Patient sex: F
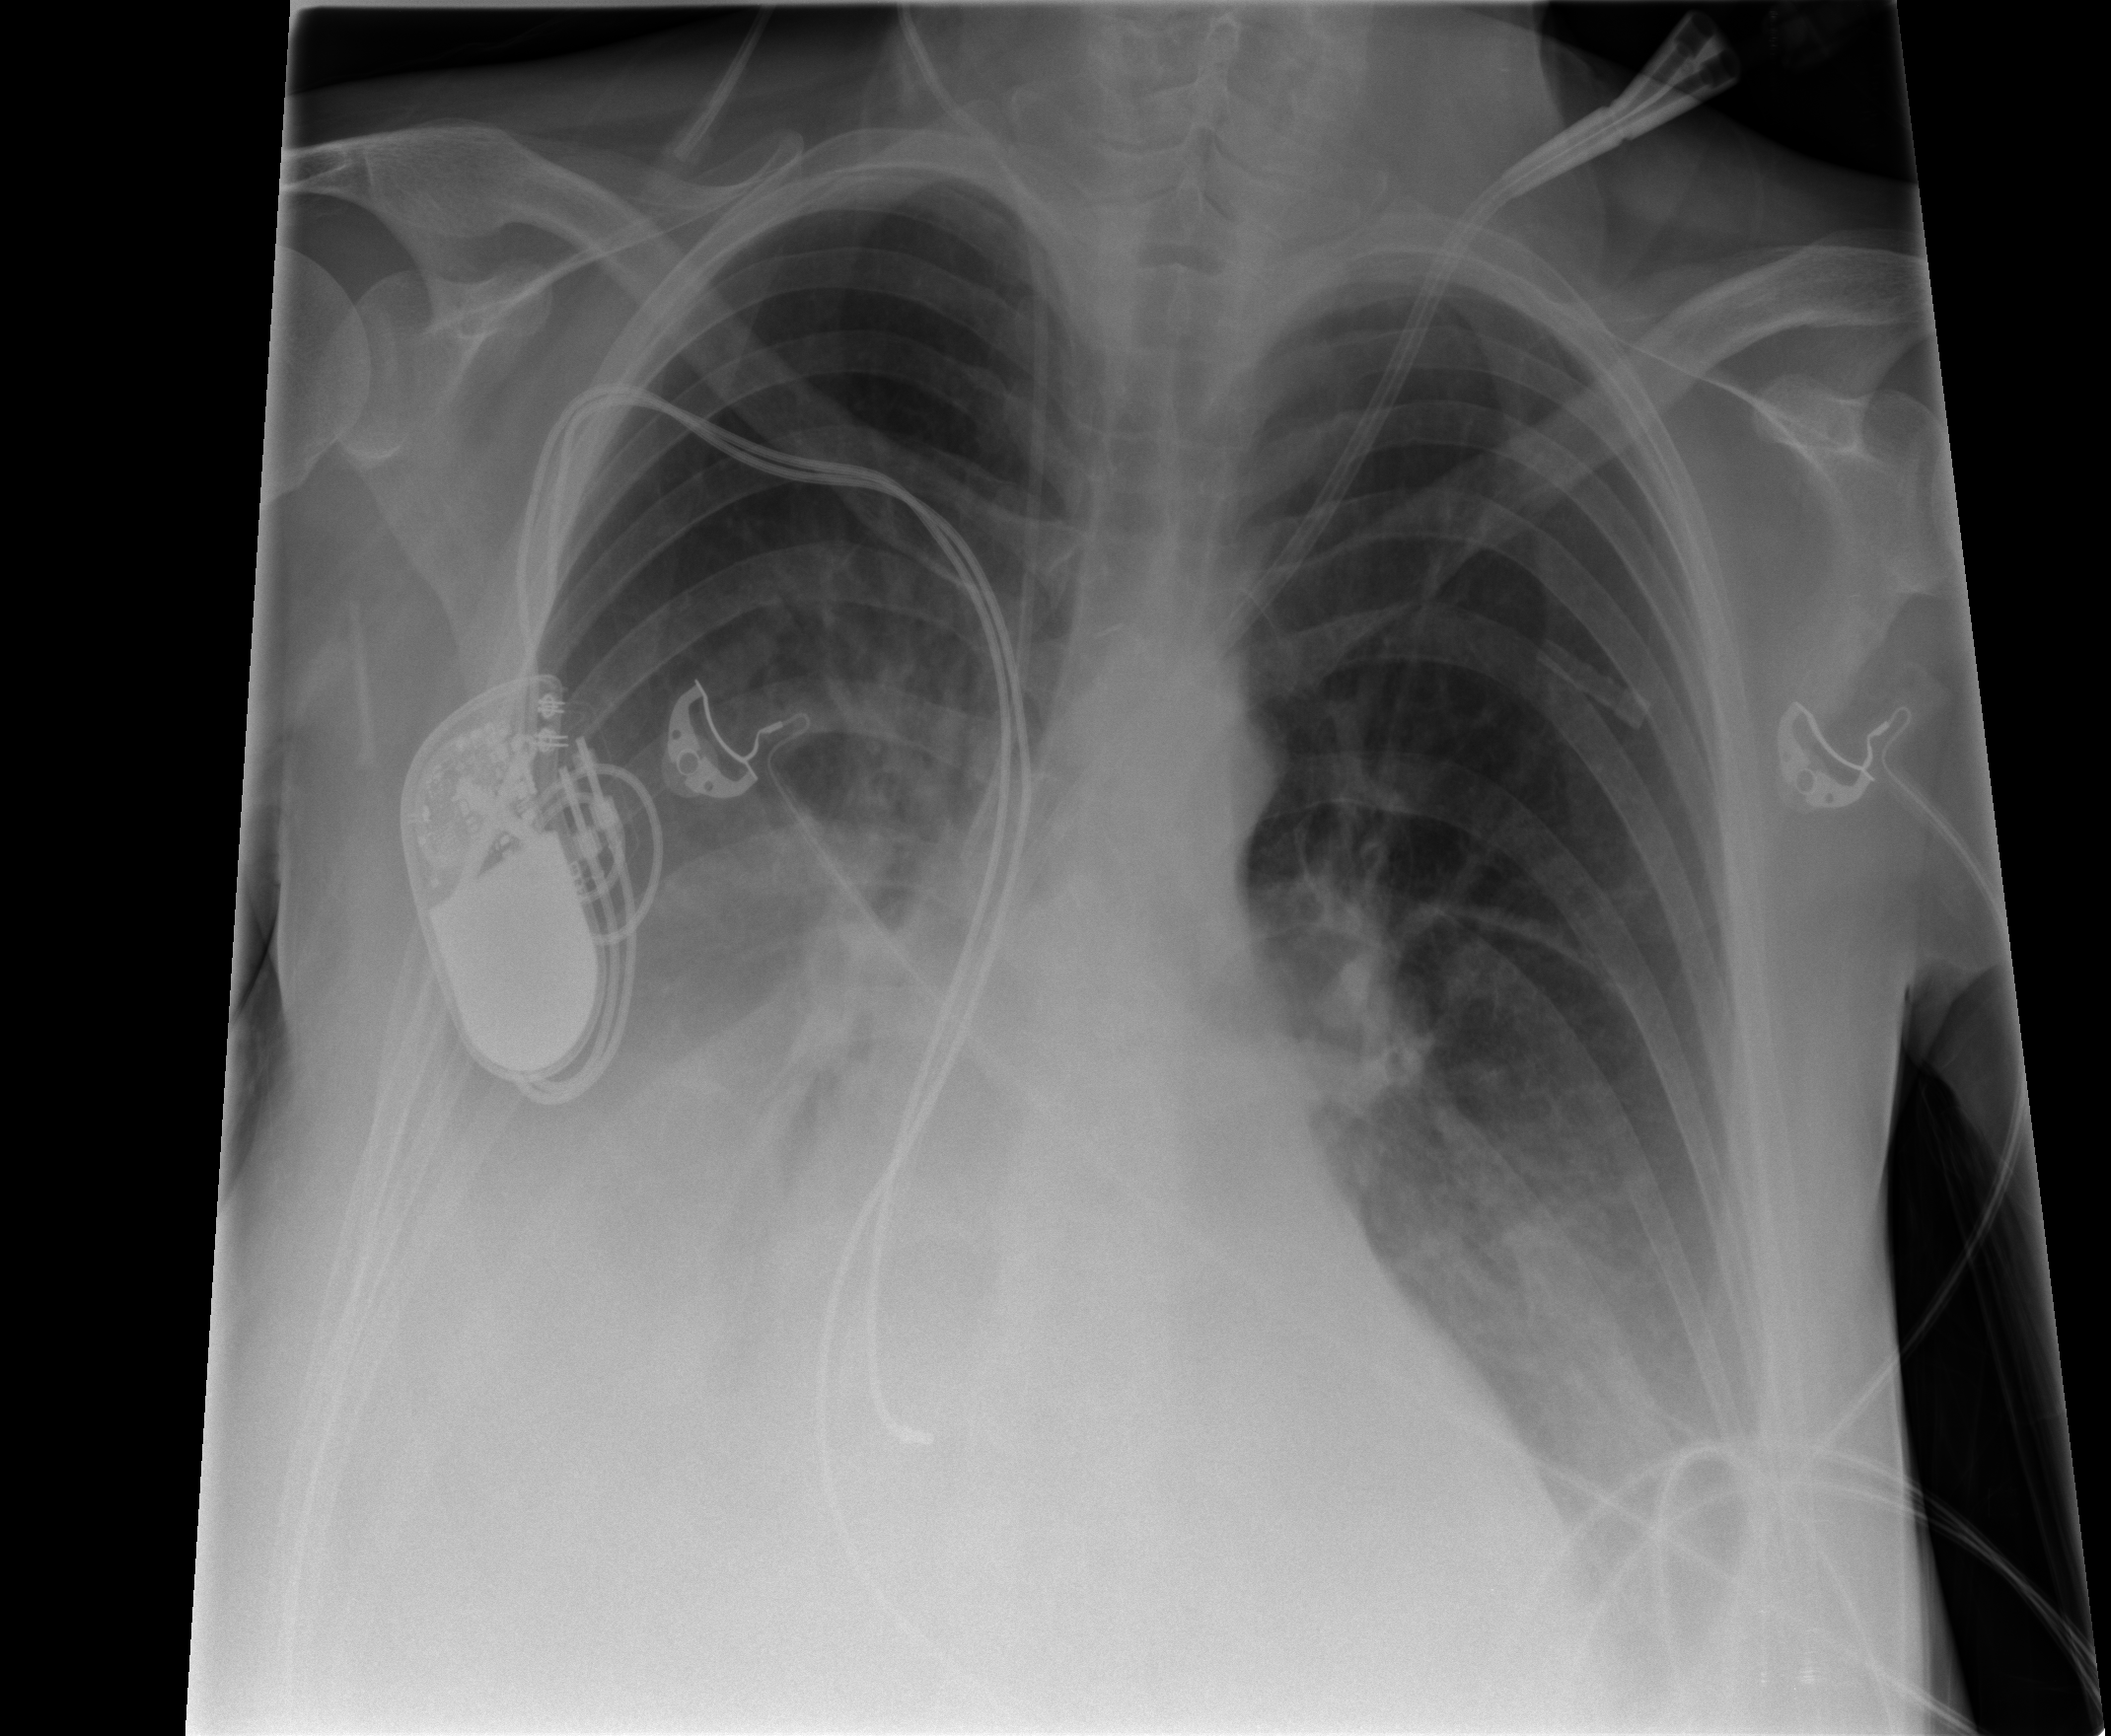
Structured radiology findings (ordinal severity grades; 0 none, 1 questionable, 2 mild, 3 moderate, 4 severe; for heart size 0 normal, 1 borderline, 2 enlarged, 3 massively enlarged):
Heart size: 2
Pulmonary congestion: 2
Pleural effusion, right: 3
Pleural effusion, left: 2
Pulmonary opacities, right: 0
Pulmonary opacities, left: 0
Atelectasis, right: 2
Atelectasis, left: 2